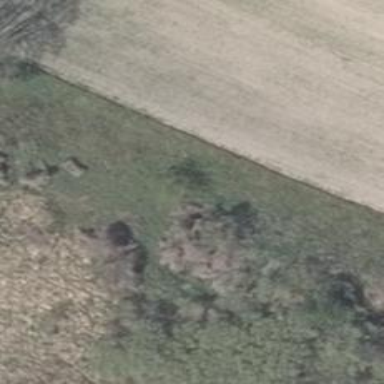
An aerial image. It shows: Hunting stand.